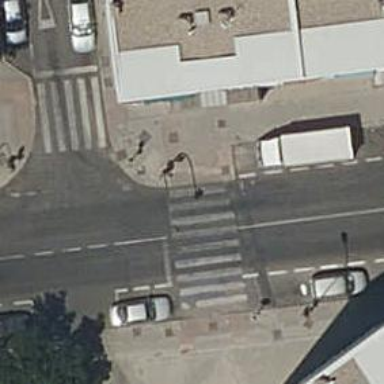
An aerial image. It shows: Crossing with traffic lights.